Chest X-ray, PA view. Patient: 59 years old, sex F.
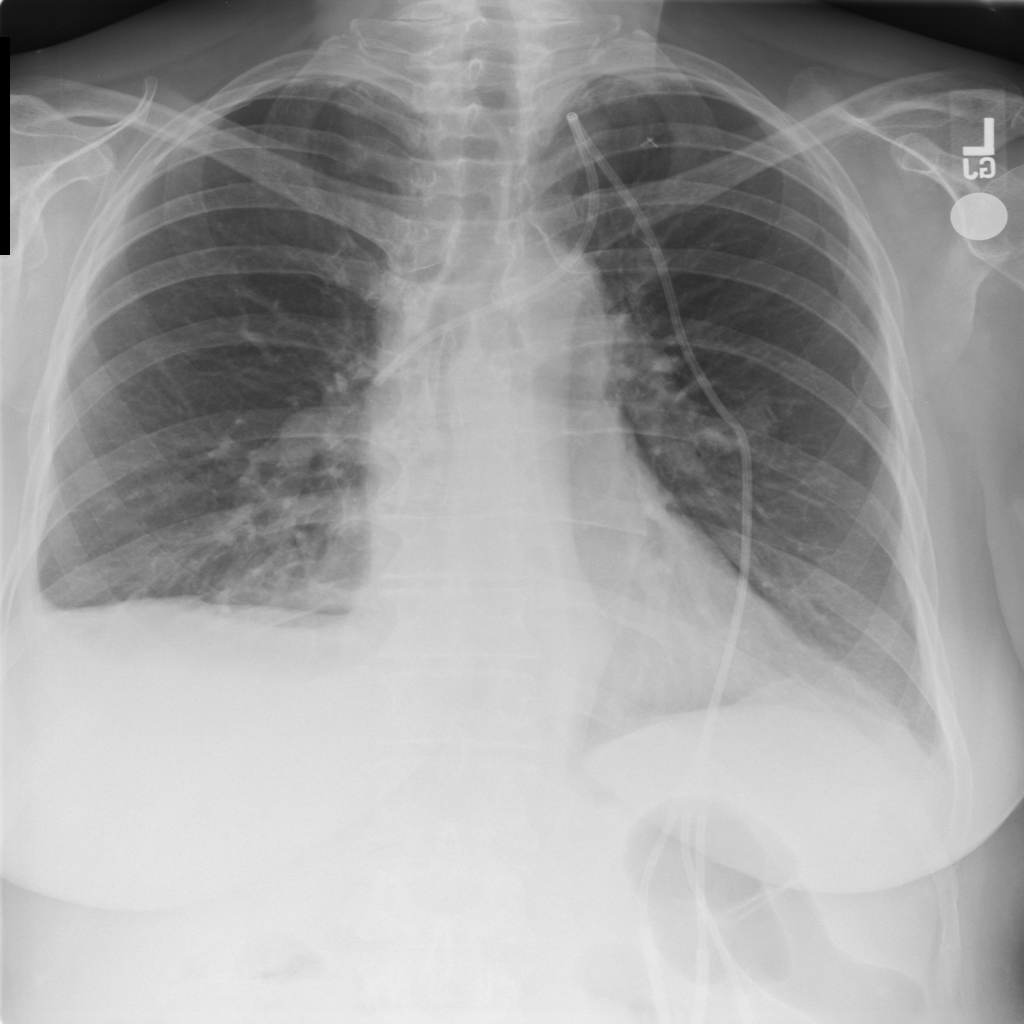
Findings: Effusion